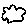
Label: cloud